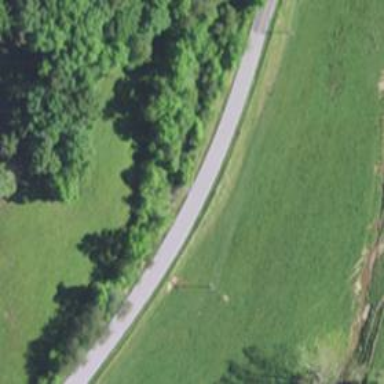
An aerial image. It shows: Primary highway.